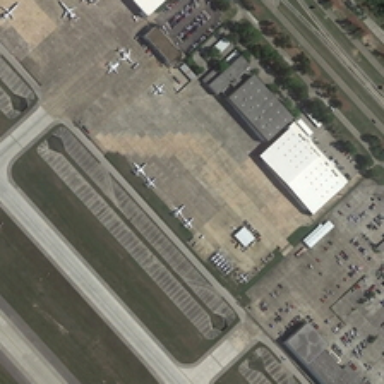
Some planes are near several buildings with a parking lot in an airport .